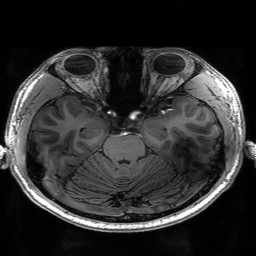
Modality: T1w
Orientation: coronal